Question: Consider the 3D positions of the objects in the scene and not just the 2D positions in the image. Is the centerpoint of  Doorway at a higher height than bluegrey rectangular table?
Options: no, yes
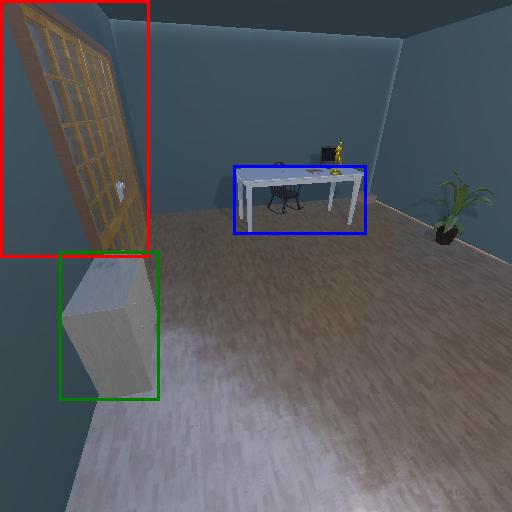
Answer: no